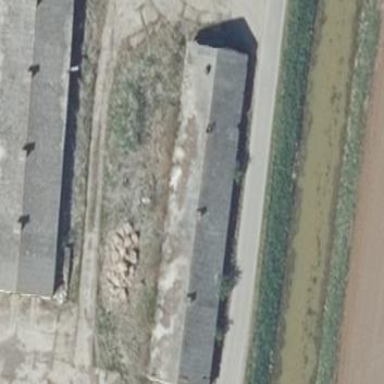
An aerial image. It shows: Farm auxiliary building.